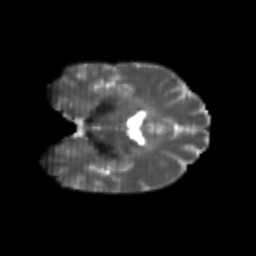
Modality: T2w
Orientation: coronal
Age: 24
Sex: female
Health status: healthy
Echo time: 0.074 s